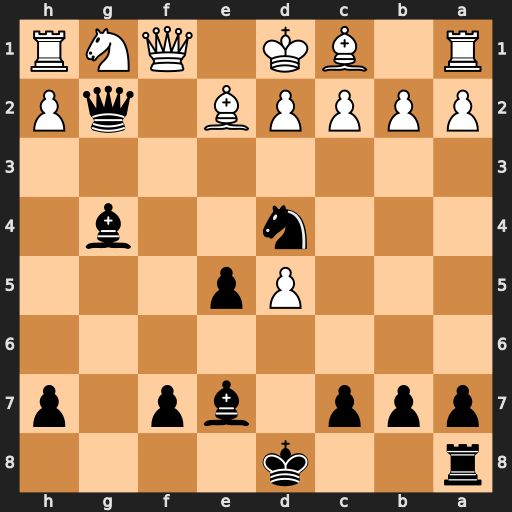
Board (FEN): r2k4/ppp1bp1p/8/3Pp3/3n2b1/8/PPPPB1qP/R1BK1QNR
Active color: b
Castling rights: -
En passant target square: -
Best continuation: Qxf1#